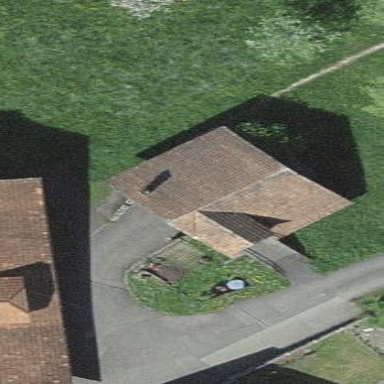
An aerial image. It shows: Barn.